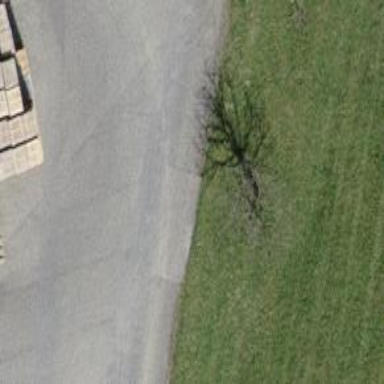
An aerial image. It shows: Landmark tree with broadleaved leaves.